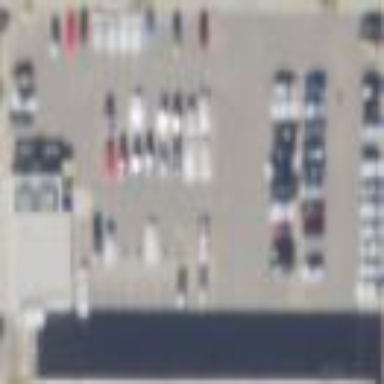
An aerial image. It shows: Parking area with asphalt surface.